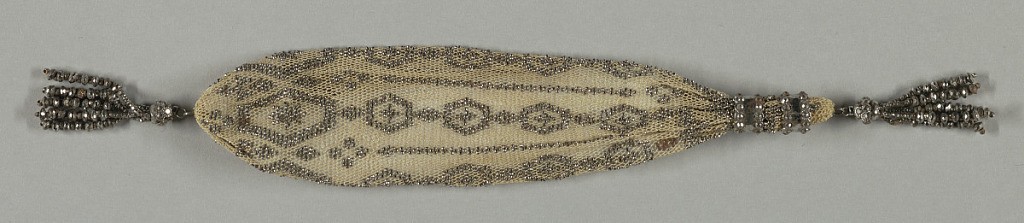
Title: Miser's purse
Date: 19th century
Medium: silk, steel beads Technique: fishermen's knotted net technique
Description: Miser's purse with beaded ornament and tassels of steel beads.